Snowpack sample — Loveland Pass, Silver Plume, Colorado, USA (12/14/25, 10:50 AM MST)
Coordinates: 39.664, -105.882
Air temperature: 36 °F
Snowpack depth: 67 cm
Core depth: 20 cm
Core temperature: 46.4 °F
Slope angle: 6°, slope face: 326°
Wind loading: low
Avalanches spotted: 0
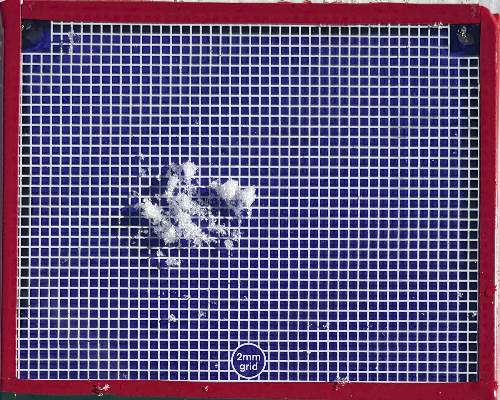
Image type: profile
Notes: No avalanches spotted, very late start to the season with minimal snowpack